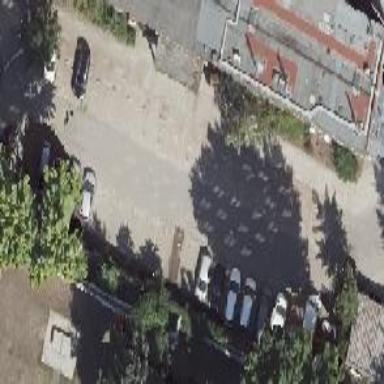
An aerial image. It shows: Street-side parking area.